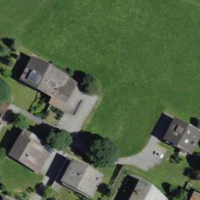
EUNIS habitat code: 55
Species observed at this site:
Anthemis arvensis